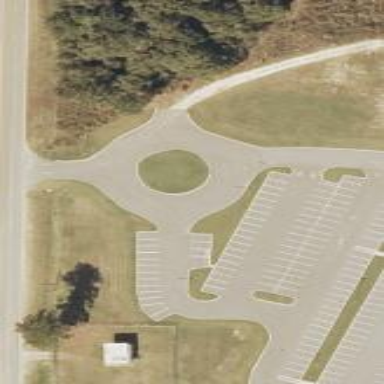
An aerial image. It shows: Parking area.